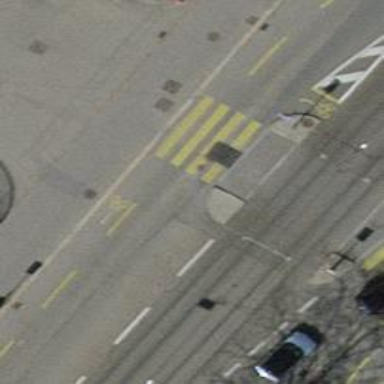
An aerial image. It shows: Asphalt footway with marked crossing that includes island. The crossing has visible markings.